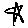
Label: star